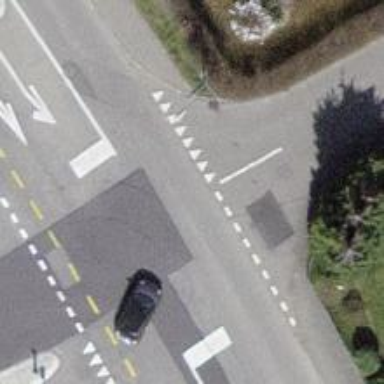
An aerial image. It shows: Unmarked crossing on the road.